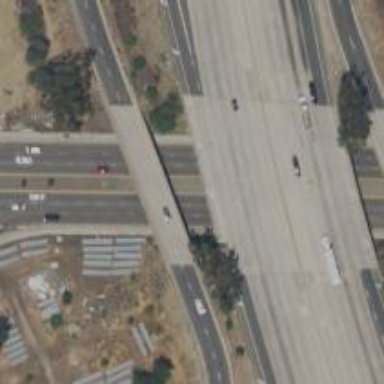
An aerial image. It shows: Motorway bridge.